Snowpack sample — Loveland Pass, Silver Plume, Colorado, USA (12/14/25, 10:50 AM MST)
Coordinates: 39.664, -105.882
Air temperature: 36 °F
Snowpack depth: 67 cm
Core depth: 10 cm
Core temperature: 50 °F
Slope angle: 6°, slope face: 326°
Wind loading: low
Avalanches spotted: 0
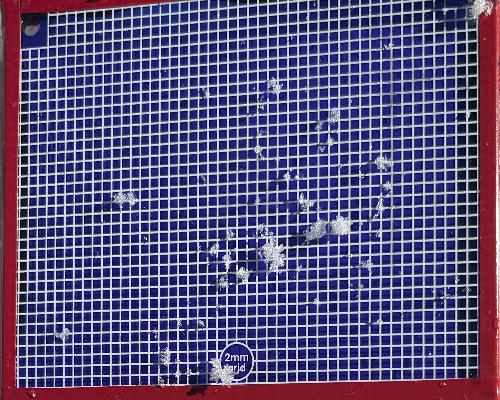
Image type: profile
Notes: No avalanches spotted, very late start to the season with minimal snowpack